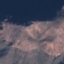
Label: HerbaceousVegetation